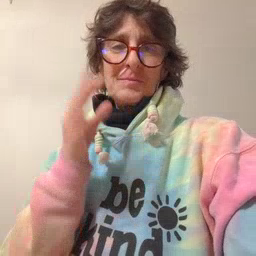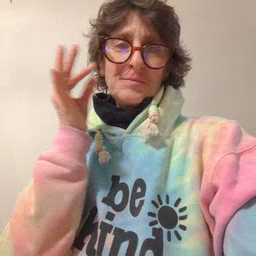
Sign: kitty